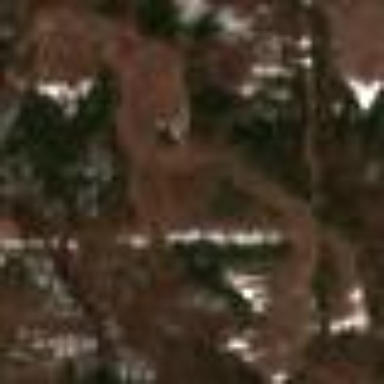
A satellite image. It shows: Logging area.